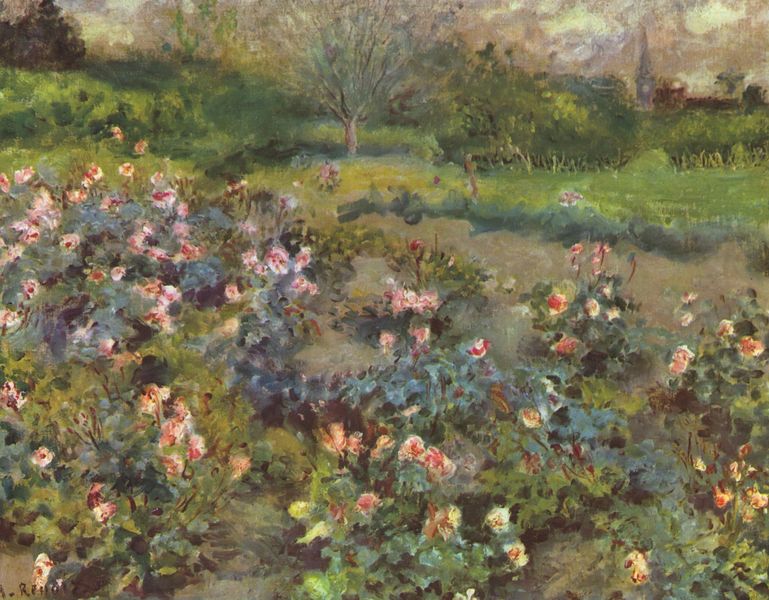
Titel: Rosenhain
Künstler: Pierre Auguste Renoir
Standort: Genève
Institution: (Privatsammlung)
Schlagwörter: baum, blau, blätter, gemälde, himmel, schatten, weiß, wolken, bäume, fluss, grün, impressionismus, kirchturm, landschaft, stadt, äste, blume, blumen, braun, frankreich, frau, grau, licht, renoir, blüten, gebäude, gras, haus, park, rasen, rose, rosen, rot, weg, wiese, wolke, bild, signatur, erde, feld, natur, strauch, zweige, busch, büsche, gebüsch, kirche, pastos, pfad, sträucher, blatt, pflanzen, rosa, wald, turm, garten, sommer, acker, feldweg, dorf, dunkelgrün, hecke, hellgrün, französisch, romantik, impressionistisch, monet, uhr, blumenwiese, frühling, blühen, knospen, beet, beete, blumenbeet, claude monet, gedeckte farben, schattig, himel, grüntöne, nelken, vergissmeinicht, vergissmeinnicht, hasu, mossgrün, büche, clazde monet